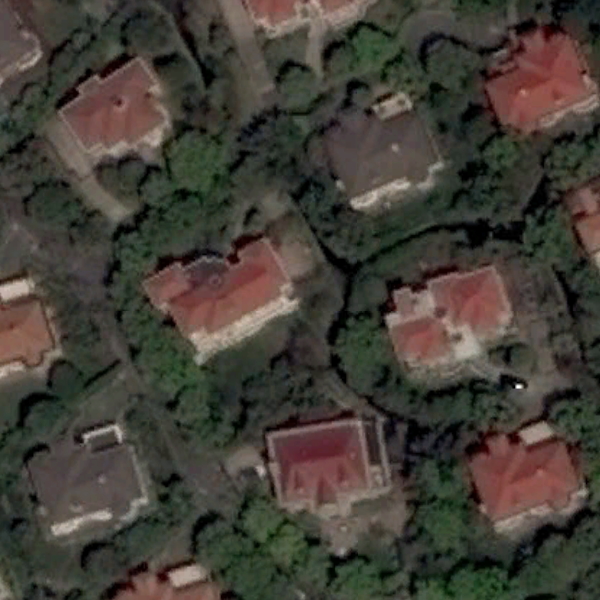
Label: MediumResidential